Interaction volume radius: 5 \u00c5
Interaction volume height: 15 \u00c5
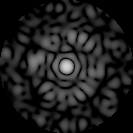
Disorder parameter: 0.843